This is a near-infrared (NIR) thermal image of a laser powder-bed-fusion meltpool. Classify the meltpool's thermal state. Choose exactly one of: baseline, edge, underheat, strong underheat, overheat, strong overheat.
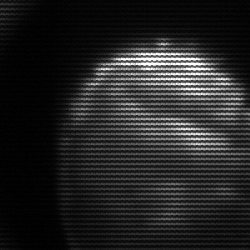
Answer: edge